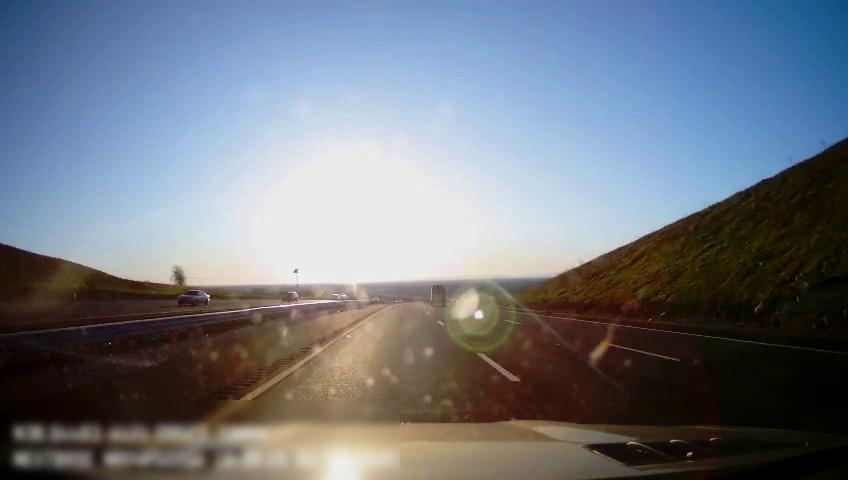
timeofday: Day
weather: Sunny
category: Drivable Space
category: Drivable Space
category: Vehicles | Truck
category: Vehicles | Car
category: Vehicles | SUV
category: Lanes | Current Lane
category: Lanes | Current Lane
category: Lanes | Alternate Lane
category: Lanes | Alternate Lane